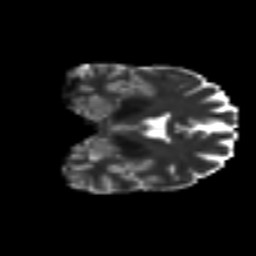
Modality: T2w
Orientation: coronal
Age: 46
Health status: ill
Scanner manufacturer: philips
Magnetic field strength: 3 T
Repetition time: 9 s
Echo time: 0.127 s